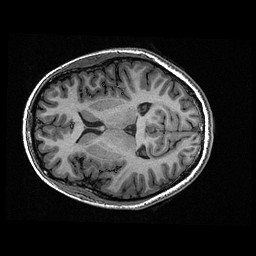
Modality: T1w
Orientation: axial
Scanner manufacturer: ge
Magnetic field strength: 3 T
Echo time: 0.00318 s